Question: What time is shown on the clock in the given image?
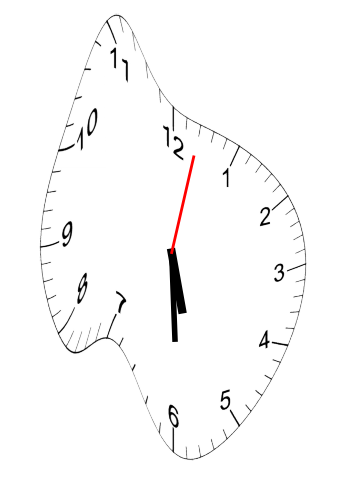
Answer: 05:30:02